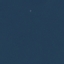
Label: SeaLake